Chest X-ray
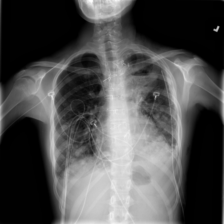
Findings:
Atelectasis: positive
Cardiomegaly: negative
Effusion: negative
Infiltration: positive
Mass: positive
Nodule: negative
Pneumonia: negative
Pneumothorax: positive
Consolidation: negative
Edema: negative
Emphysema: negative
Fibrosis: negative
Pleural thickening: negative
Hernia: negative